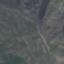
Land use / land cover: HerbaceousVegetation